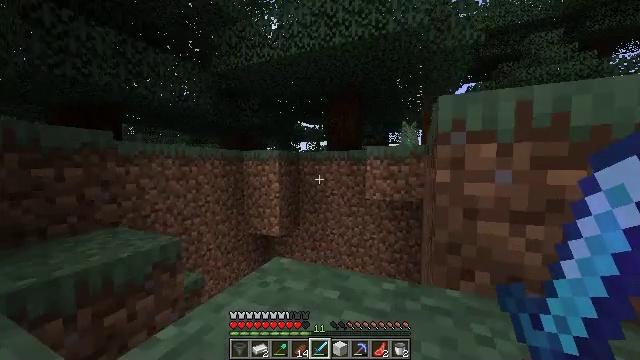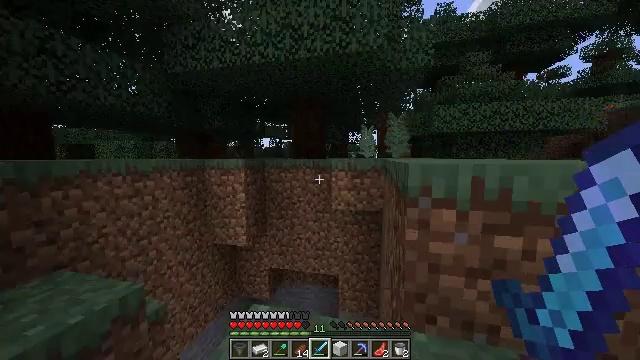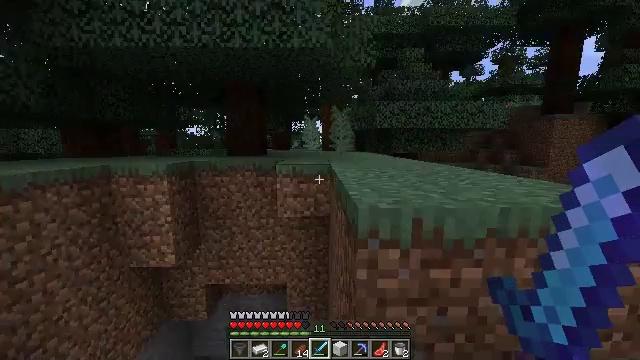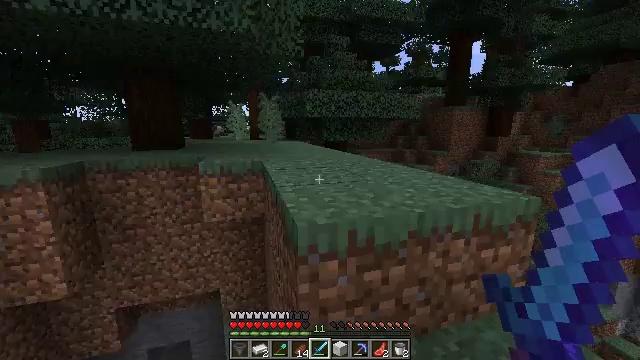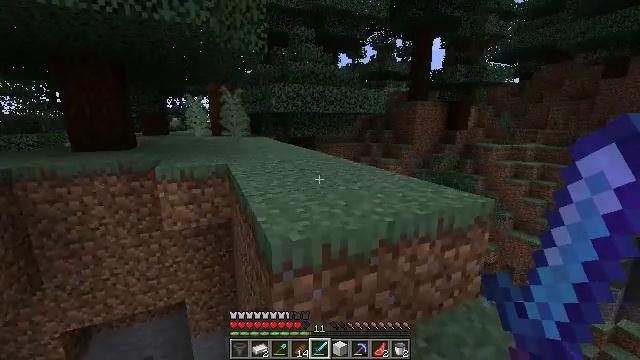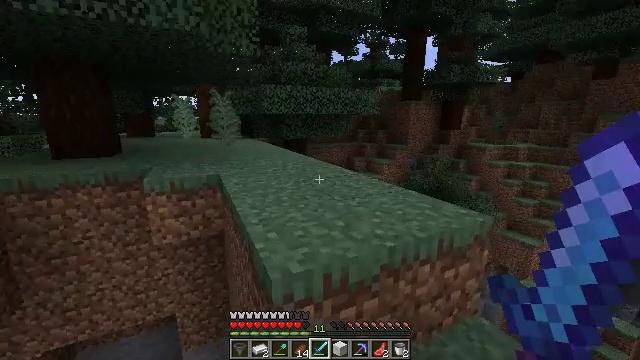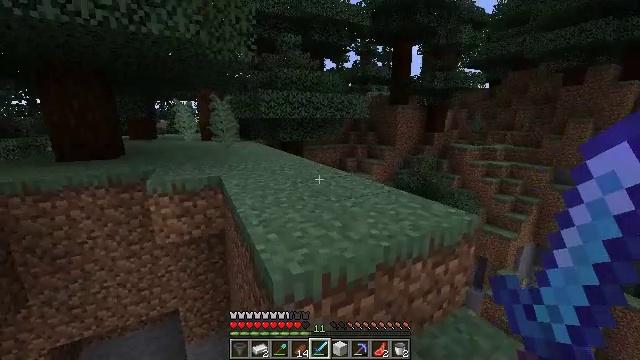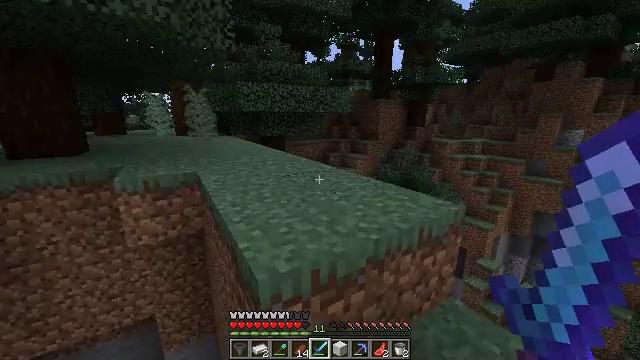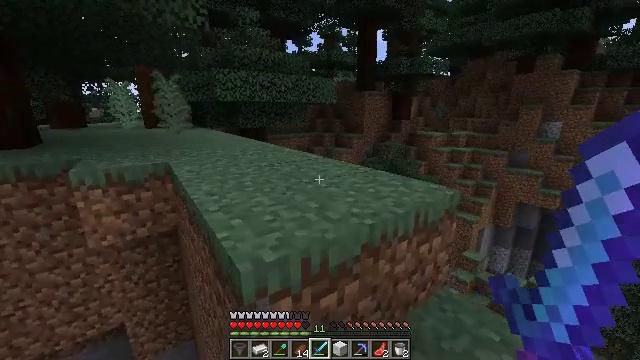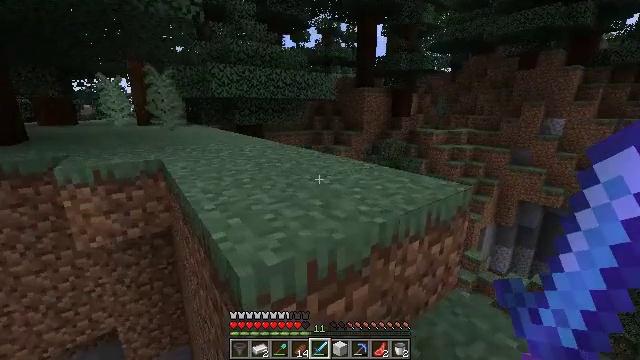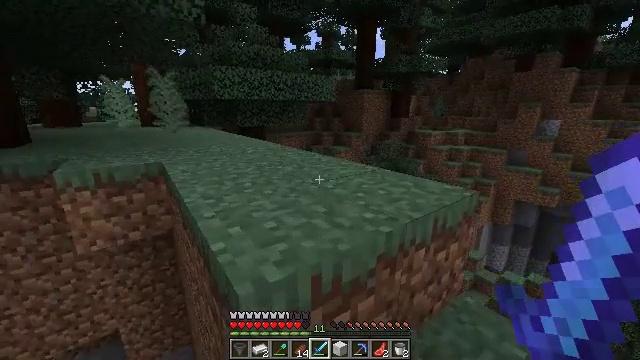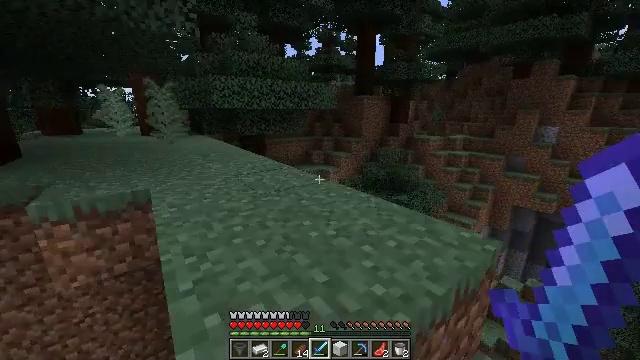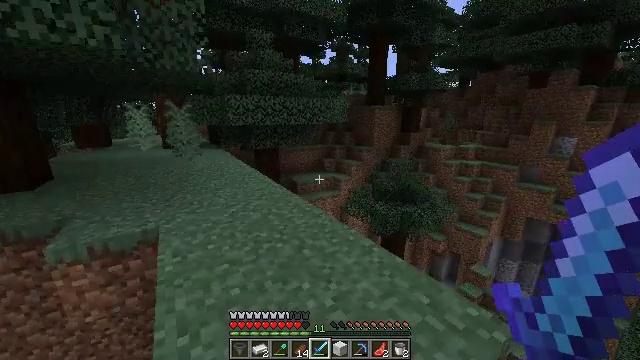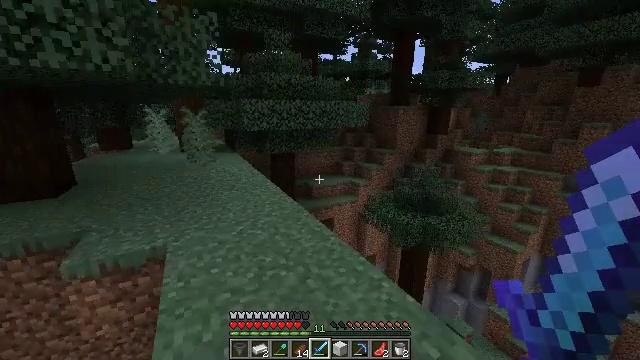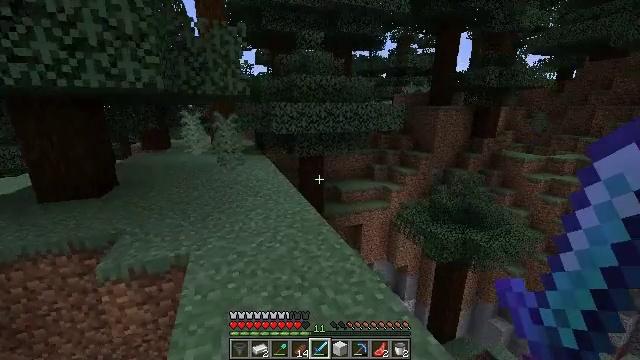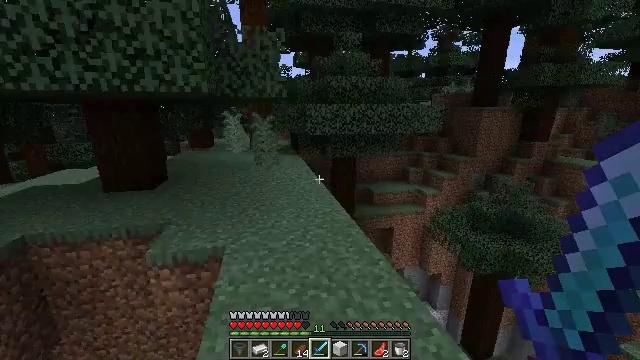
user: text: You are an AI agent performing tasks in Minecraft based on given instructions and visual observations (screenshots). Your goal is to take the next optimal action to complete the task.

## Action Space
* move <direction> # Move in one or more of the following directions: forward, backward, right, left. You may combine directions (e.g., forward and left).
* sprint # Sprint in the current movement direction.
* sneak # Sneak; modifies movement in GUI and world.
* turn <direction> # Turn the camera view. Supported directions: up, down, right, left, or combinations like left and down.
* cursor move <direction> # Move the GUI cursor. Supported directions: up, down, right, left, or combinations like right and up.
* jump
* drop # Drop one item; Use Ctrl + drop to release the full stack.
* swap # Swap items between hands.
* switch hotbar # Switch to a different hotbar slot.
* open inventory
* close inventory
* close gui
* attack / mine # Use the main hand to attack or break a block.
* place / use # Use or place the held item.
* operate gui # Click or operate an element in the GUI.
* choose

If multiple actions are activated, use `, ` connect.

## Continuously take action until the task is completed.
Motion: motion action
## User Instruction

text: Break the large fern to clear the space.
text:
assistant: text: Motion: move forward, sprint, turn right and down, jump
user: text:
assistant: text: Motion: move forward, sprint, turn right and down, jump
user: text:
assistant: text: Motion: move forward, sprint, turn right and down, jump
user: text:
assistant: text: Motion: move forward, sprint, turn right and down, jump
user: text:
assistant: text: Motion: move forward, turn right, jump
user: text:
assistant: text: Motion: move forward, turn right, jump
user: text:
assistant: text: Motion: move forward, turn right, jump
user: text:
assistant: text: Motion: move forward, turn right, jump
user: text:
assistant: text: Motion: move forward, jump
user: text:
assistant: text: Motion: move forward, jump
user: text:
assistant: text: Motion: move forward, sprint, jump
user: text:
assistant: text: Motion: move forward, sprint, turn left, jump
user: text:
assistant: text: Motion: move forward, sprint, turn left, jump
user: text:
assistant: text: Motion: move forward, sprint, turn left, jump
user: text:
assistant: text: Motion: move forward, sprint, turn left, jump
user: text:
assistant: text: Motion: move forward, turn left, jump
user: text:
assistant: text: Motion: move forward, turn left, jump
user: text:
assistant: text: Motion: move forward, turn left
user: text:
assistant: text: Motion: move forward, turn left
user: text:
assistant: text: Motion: move forward, turn left
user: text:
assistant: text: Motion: move forward, turn up
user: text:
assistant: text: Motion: move forward, sprint
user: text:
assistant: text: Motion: move forward, sprint, turn up
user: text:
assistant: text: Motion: move forward, sprint
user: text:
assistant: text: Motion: move forward, sprint
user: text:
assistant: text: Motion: move forward
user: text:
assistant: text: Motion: move forward
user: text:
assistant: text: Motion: move forward
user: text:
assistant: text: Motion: move forward
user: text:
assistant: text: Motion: move forward